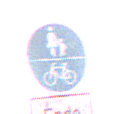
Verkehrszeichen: GemeinsamerGehUndRadweg
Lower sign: HinweisDurchVerbaleAngabe2
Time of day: SunriseSunset
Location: Outdoor (Urban)
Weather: PartlyCloudy
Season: NotSpecified
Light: Natural